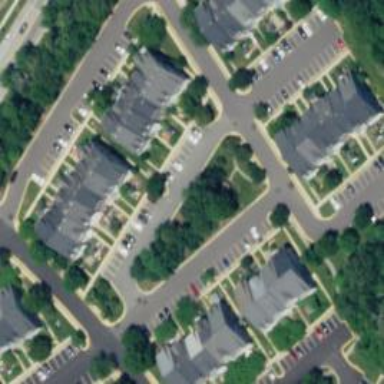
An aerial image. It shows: Residential neighbourhood.